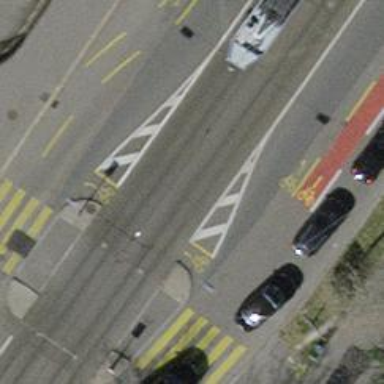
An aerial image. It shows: Tertiary road with asphalt surface. The road includes separate sidewalks and embedded tram rails.